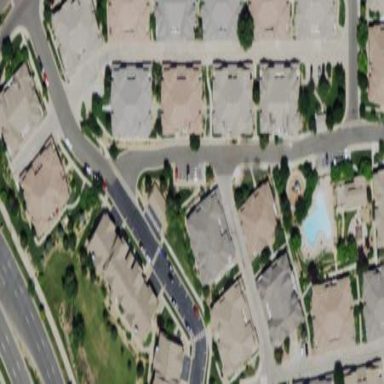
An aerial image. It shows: Condominium within residential area.